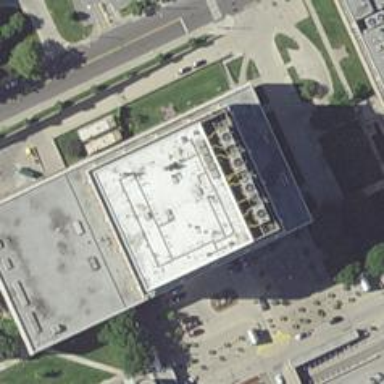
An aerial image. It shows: University building.